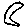
Label: moon